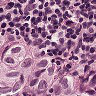
Metastatic tissue present: yes